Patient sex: M
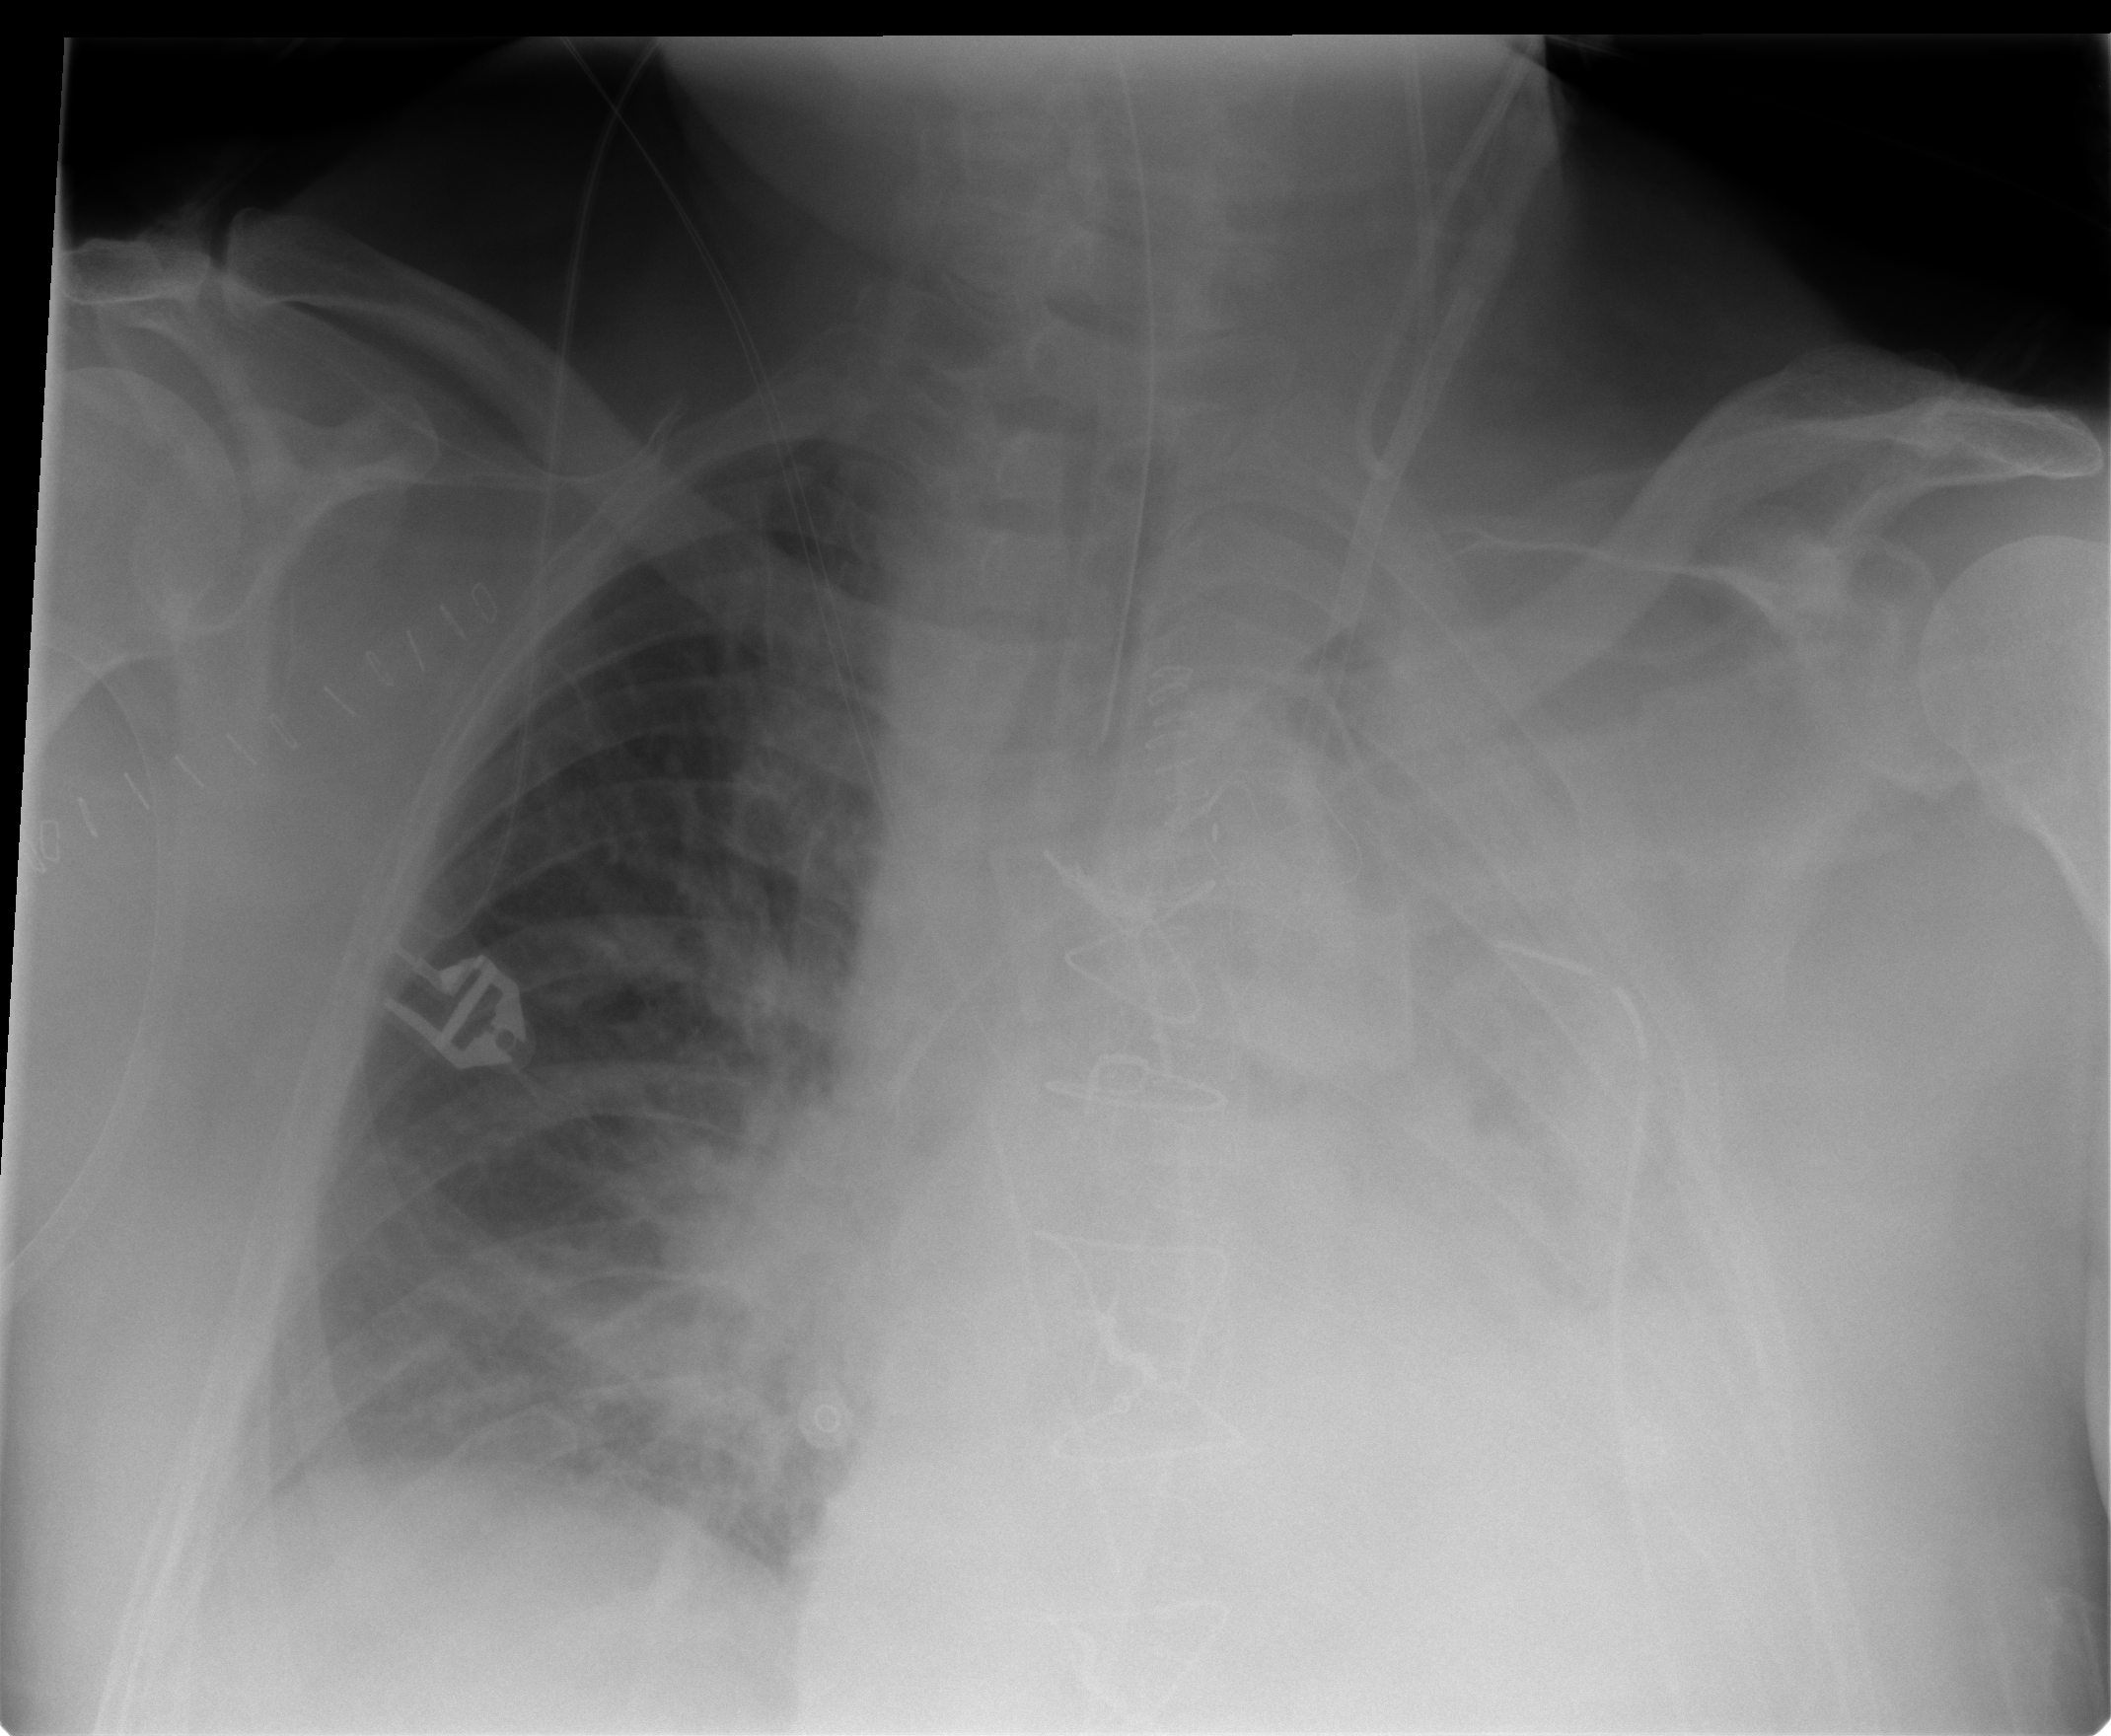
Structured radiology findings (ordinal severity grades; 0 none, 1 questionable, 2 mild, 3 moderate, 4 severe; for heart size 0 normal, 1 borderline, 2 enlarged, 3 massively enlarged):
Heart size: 2
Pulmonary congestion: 2
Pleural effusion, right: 0
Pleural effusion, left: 4
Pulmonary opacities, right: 2
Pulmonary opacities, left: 1
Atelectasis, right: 2
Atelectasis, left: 3